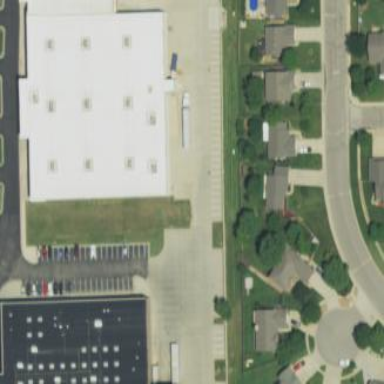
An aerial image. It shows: Commercial building.